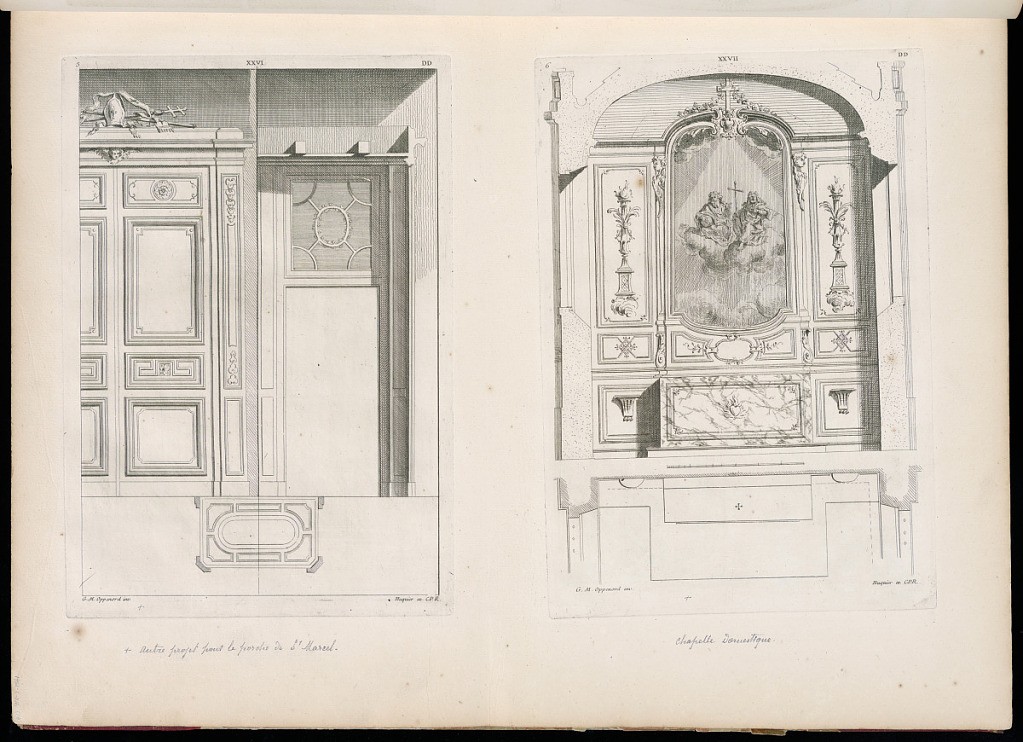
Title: Church Porch Design
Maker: Gilles-Marie Oppenord, French, 1672–1742
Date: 1749-1761
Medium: Etching and engraving on laid paper
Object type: Bound print
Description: Page with two plates printed next to one another. The left plate is a design for a church porch; the doorframe on the left side has a carved bishop's hat and scepter above. The right plate is a design for a small chapel with a central painted religious scene in a frame carved with rocaille motifs and a cross at top, over a deeply veined marble altar. The side panels are decorated with ornamental motifs. Both plates are signed and numbered.